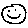
Label: smiley face